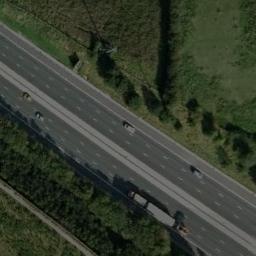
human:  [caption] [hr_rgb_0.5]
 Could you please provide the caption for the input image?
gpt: There are large green forests around the freeway and there are many cars on the freeway .

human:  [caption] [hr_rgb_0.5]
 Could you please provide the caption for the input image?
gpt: The freeway is between the grass and some trees .

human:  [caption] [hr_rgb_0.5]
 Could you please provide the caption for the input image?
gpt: There are many cars on the lower left side of the highway .

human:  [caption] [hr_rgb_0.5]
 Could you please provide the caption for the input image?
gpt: A straight freeway goes through the lawn and many trees are on both sides of the freeway .

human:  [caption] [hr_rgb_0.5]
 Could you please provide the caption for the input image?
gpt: There are green lawns and trees beside the freeway .